Chest X-ray. View position: PA
Patient age: 41
Patient sex: M
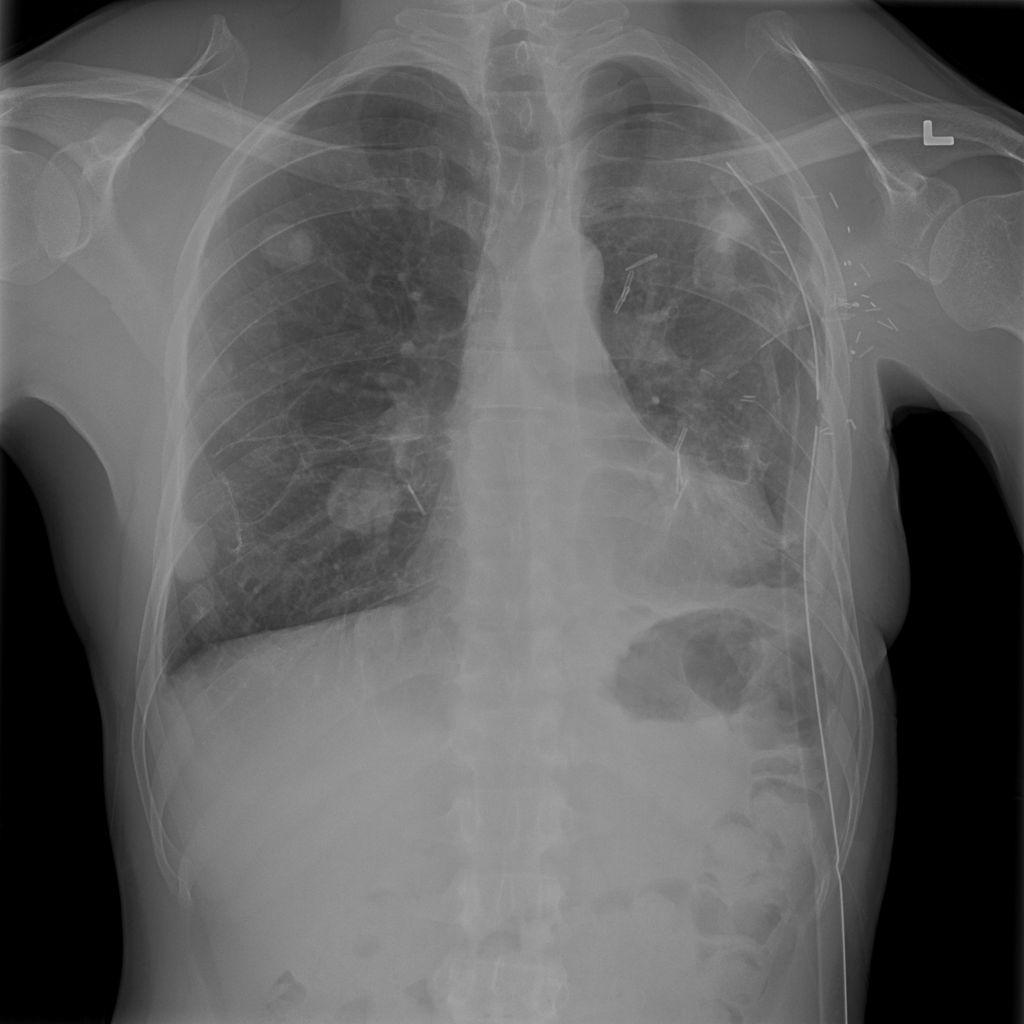
Finding: Pneumothorax